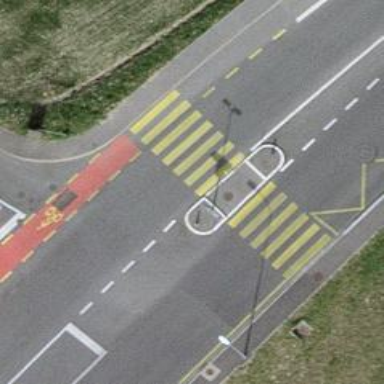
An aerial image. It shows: Secondary road with dedicated lane for cyclists.